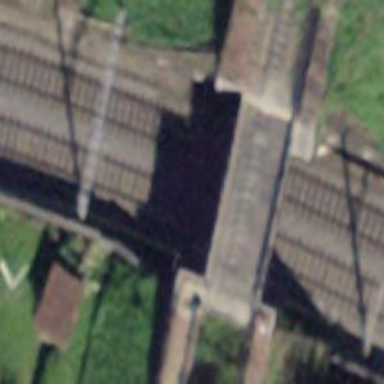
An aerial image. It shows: Single-track railway with electrified contact lines.